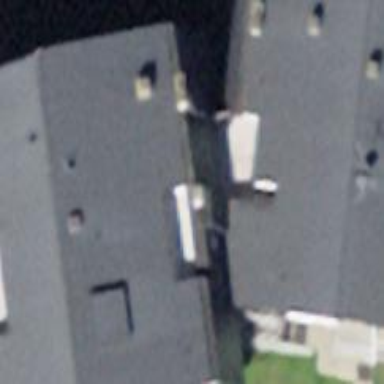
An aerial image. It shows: Image showing building with apartments.